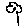
Label: flower